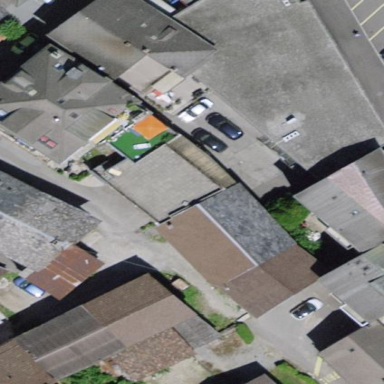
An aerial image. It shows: Convenience shop located within building.